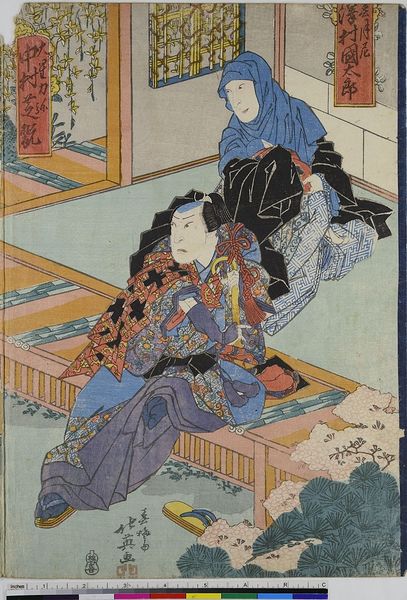
Titel: Die Schauspieler Sawamura Kunitaro als Shungetsuni und Nakamura Shikan II als Ooboshi Rikuya
Künstler: Shunbaisai Hokuei
Standort: Hamburg
Institution: Museum für Kunst und Gewerbe Hamburg
Schlagwörter: theater, holzschnitt, druckgraphik, druckgrafik, zeit, schauspieler, farbholzschnitt, schauspielerin, kabuki, edo, reproduktionen, druckerzeugnisse, theateraufführung, ukiyo